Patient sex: M
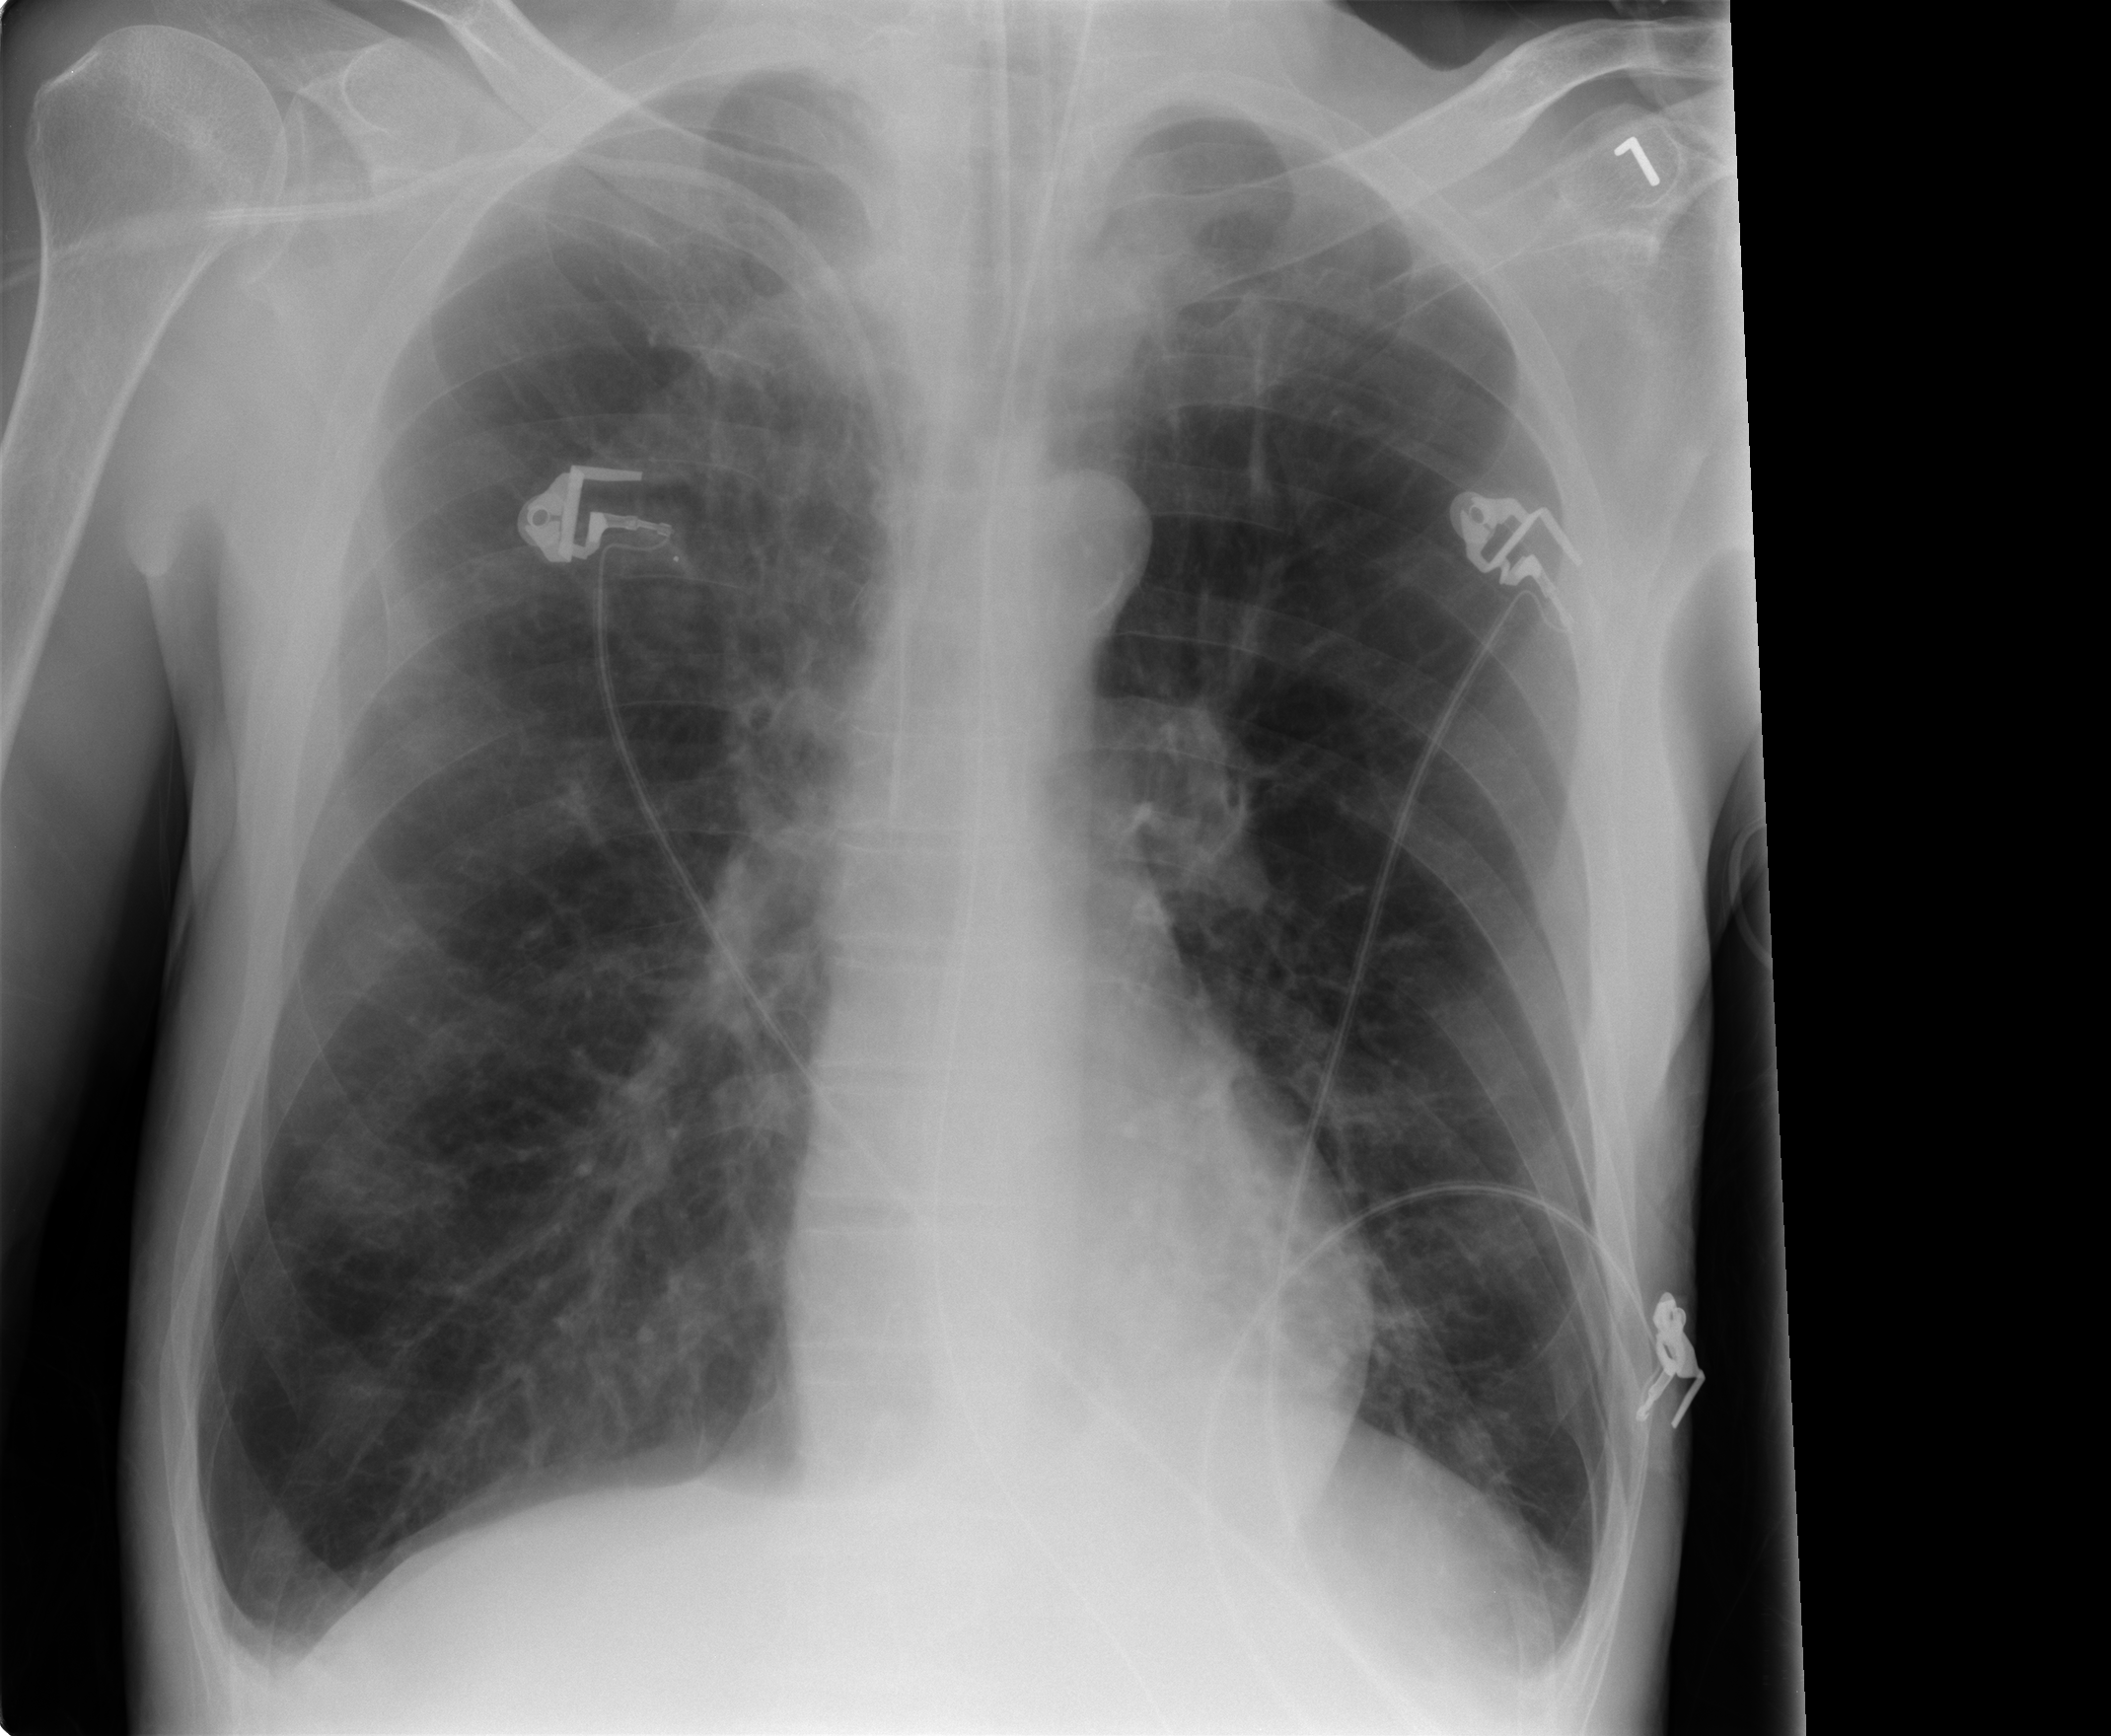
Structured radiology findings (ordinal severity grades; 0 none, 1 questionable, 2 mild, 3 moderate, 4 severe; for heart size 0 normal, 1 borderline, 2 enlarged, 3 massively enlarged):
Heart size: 0
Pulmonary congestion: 0
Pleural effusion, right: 0
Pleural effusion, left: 0
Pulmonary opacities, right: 2
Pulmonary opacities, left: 0
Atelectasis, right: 2
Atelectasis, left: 2